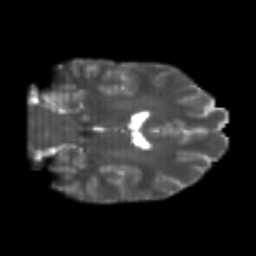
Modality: T2w
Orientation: coronal
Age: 21
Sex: male
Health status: healthy
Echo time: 0.074 s